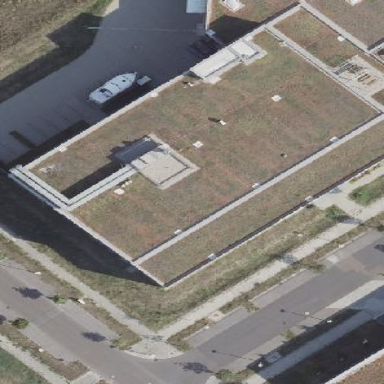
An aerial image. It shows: Commercial building.